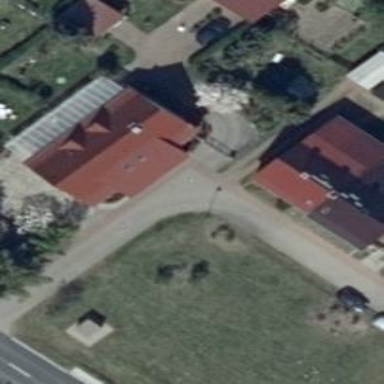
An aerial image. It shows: Residential road.